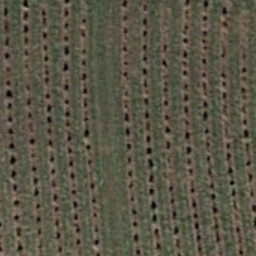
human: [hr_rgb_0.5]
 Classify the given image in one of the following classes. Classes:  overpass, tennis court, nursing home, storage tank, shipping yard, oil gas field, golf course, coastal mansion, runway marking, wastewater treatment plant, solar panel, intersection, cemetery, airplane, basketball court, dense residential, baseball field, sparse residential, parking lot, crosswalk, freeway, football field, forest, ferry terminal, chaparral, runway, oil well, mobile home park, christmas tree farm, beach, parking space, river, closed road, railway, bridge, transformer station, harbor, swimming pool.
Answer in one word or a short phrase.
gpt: christmas tree farm